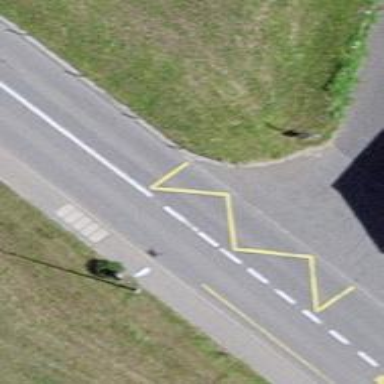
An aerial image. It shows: Bus stop with stop position for public transport.